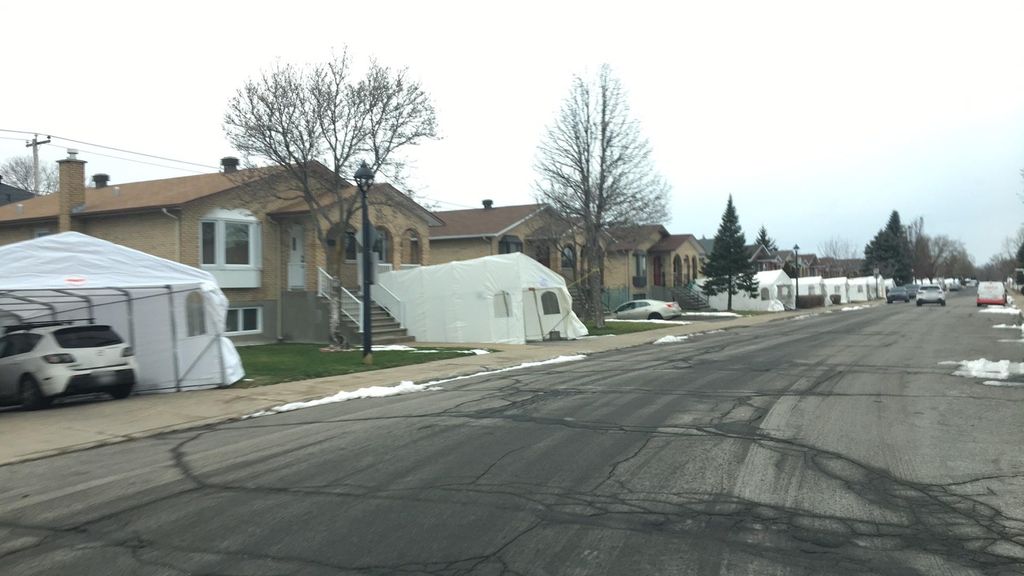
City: montreal